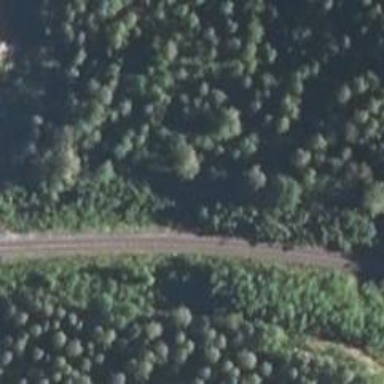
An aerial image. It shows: Railway track classified as B1.